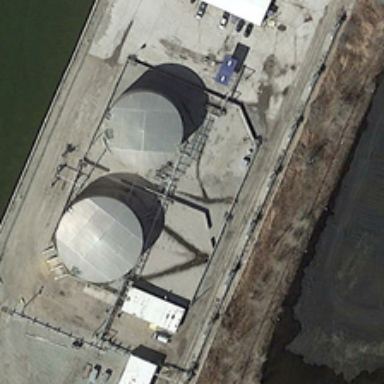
Two gray columnar tanks near a white rectangular is next to a river .